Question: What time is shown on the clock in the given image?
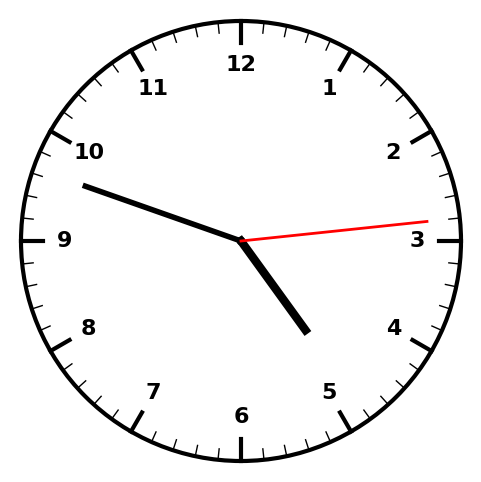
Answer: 04:48:14